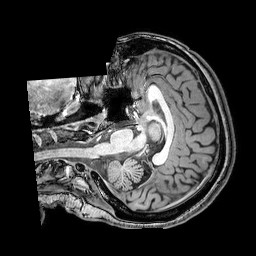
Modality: T1w
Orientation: axial
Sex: female
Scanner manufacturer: philips
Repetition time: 0.008288 s
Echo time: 0.00381 s